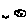
Label: moon